Question: I like the off canvas feature that bootstrap 3 has: <URL>. However, for one of my projects i'd like it to overlap the content rather than move the content to the side. Is this possible? If so how?
Here's what i mean by overlapping:

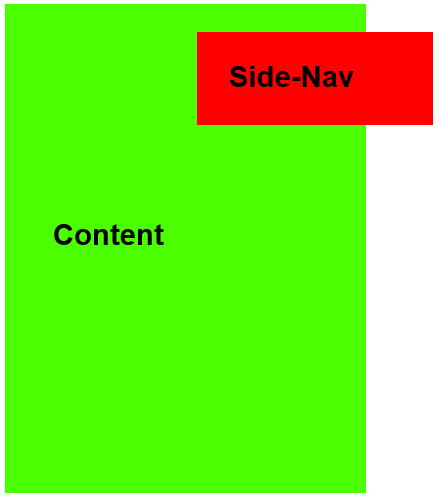
Answer: (based on your comment and new sketch)
See: <URL>
:
'''
<div class="container">
<div class="row">
<div class="col-sm-9" style="background-color:lightgreen;height:500px;">
Content
<button id="navigator">Show Nav</button>
</div>
<div class="sidenav col-sm-3" style="background-color:red;height:100px;">Nav</div>
</div>
<hr>
<footer>
<p>&copy; Company 2013</p>
</footer>
</div><!--/.container-->
'''
:
'''
@media (max-width: 767px)
{
.sidenav
{
position: absolute;
top: 50px;
height: 0px;
width: 0px;
overflow: hidden;
left:100%;
padding:0;
}
.sidenav.on
{
width:50%;
left:50%;
-webkit-transition: all 2s ease 0s;
-moz-transition: all 2s ease 0s;
-o-transition: all 2s ease 0s;
transition: all 2s ease 0s;
}
}
'''
javascript:
'''
$('#navigator').click(function(){$('div.sidenav').toggleClass('on');});
'''
--
Yes, see: <URL>
The off canvas feature is not a default feature of bootstrap.
This demo shows what you can do with Bootstrap, css, mediaqueries and javascript (jQuery).
1) media queries hide the sidebar when the screen width is below 768px (css a negative right position)
2) clicking the button adds the class .active to the content (including the sidebar)
3) css sets the position of the content with class .active to the left with ... % (positive right position) the content hide (outside the viewport) and the navbar become visible.
4) the effect of show / hide is done with CSS3 transitions <URL>
In the original example the content swift 50%, change this to 100% (or a little more) will give the effect of overlap.
Maybe also see:
<URL>